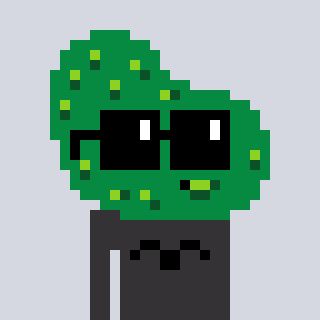
a pixel art character with square black sunglasses, a pickle-shaped head and a grayscale-colored body on a cool background